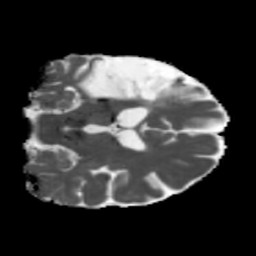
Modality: MD
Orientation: coronal
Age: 66
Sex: male
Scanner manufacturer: siemens
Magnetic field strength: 3 T
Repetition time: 5.47 s
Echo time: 0.0854 s